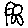
Label: flower